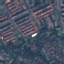
Land use / land cover: Residential